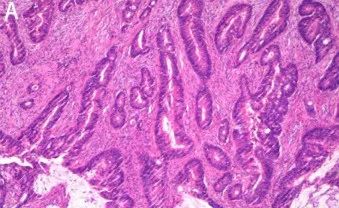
Photomicrographs. (A) Moderately differentiated invasive adenocarcinoma (hematoxylin and eosin, x20 magnification).
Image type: pathology (h&e)